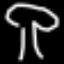
Label: mushroom